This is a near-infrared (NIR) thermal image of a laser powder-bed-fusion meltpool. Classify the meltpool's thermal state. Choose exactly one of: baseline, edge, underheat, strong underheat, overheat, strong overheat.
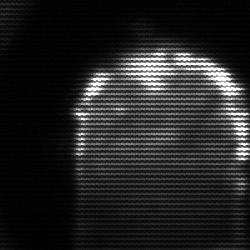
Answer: baseline